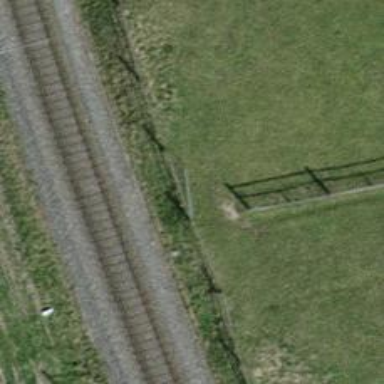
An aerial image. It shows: Fence is in the image.